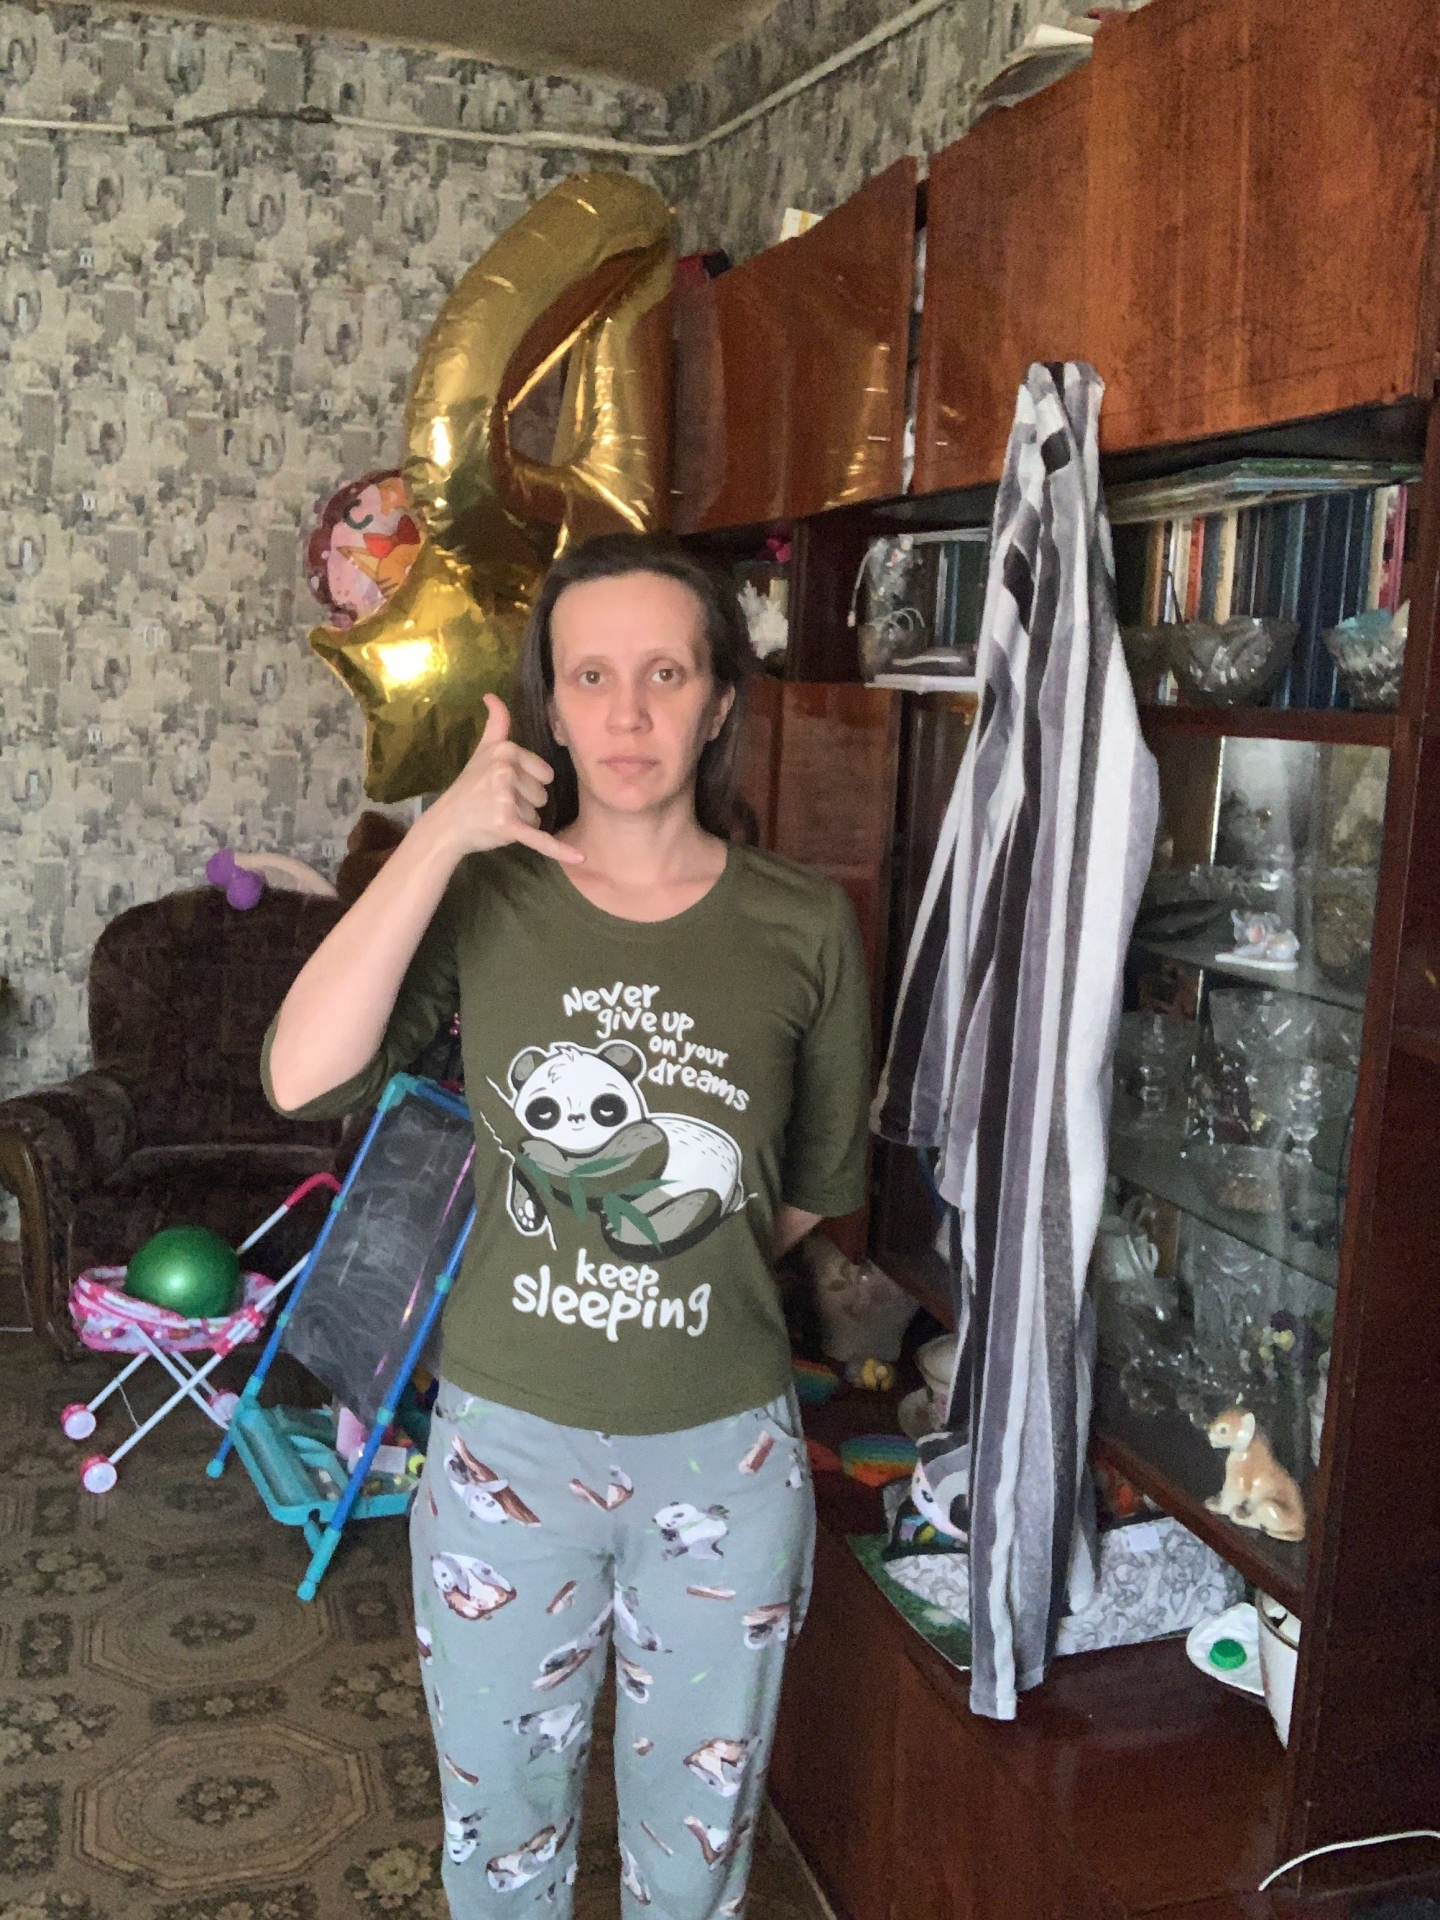
Label: noise